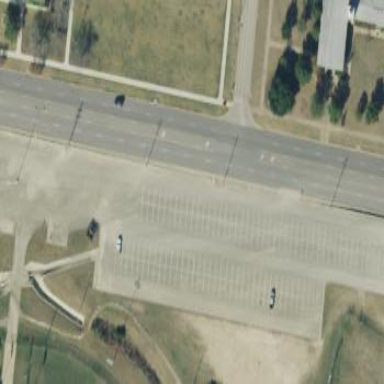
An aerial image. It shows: Paved parking area.